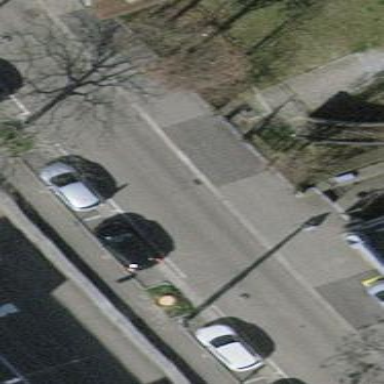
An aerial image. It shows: Street side parking area.